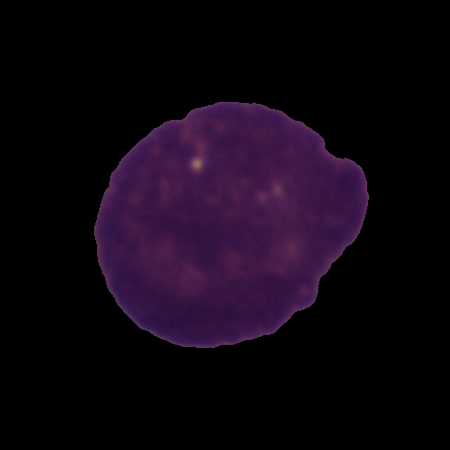
Label: cancer